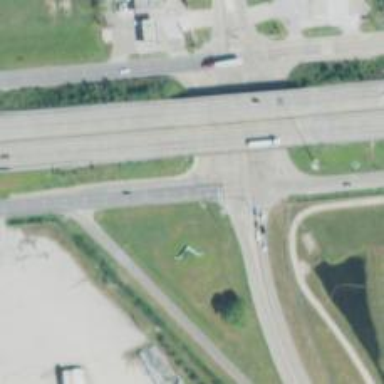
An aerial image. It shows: Secondary road with frontage road alongside.